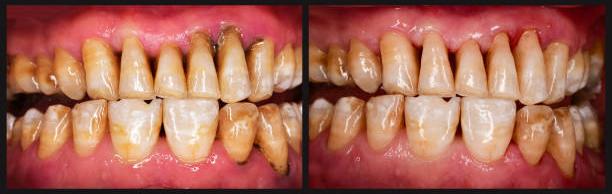
Condition: Calculus